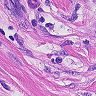
Metastatic tissue present: yes